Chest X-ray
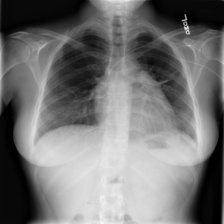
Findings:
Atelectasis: negative
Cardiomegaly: negative
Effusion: negative
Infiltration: negative
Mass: negative
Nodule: negative
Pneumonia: negative
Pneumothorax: negative
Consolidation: negative
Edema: negative
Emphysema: negative
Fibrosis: negative
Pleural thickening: negative
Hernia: negative